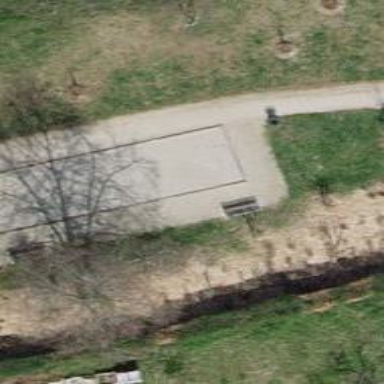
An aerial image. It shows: Black bench.